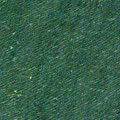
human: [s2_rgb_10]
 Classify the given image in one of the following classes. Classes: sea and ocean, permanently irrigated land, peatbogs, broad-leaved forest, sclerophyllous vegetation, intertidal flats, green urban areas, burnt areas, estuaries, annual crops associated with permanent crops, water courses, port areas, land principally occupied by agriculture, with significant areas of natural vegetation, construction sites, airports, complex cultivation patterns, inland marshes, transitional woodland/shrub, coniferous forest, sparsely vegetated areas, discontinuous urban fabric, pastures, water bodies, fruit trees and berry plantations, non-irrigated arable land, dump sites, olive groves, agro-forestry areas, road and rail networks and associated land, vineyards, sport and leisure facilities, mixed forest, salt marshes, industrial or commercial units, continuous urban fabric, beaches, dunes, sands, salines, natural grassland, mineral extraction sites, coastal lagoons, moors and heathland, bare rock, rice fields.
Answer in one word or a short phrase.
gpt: sea and ocean